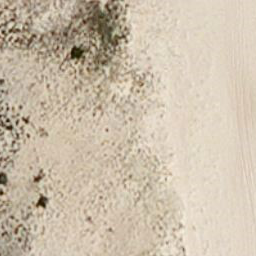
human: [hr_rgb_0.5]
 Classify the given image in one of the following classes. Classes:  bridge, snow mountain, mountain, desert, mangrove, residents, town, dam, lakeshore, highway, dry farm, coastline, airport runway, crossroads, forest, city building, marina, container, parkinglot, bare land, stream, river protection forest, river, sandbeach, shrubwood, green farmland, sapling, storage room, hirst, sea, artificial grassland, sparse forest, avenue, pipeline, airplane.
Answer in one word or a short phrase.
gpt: sandbeach